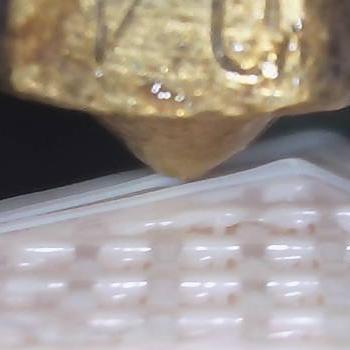
Flow rate: 37%